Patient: sex F, age 68
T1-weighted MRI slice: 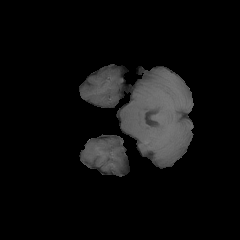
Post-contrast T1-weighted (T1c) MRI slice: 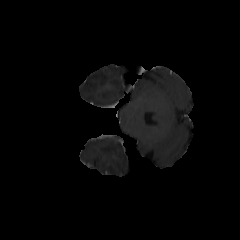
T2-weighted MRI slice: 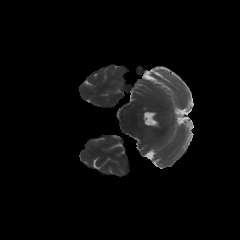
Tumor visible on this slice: no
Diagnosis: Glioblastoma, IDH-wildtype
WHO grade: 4